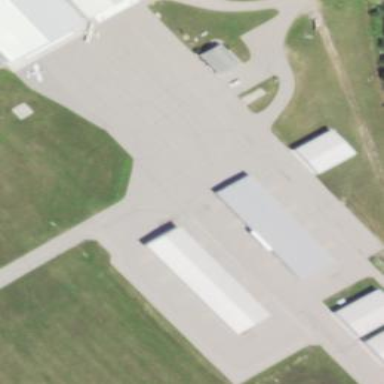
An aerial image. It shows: Apron area with paved surface.